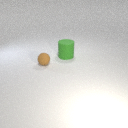
small brown rubber sphere to the left of large green rubber cylinder